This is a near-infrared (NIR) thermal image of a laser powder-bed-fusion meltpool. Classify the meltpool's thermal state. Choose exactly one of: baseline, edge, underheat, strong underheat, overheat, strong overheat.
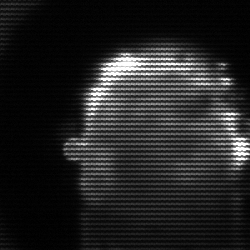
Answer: baseline